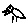
Label: bird